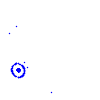
Particle: pion